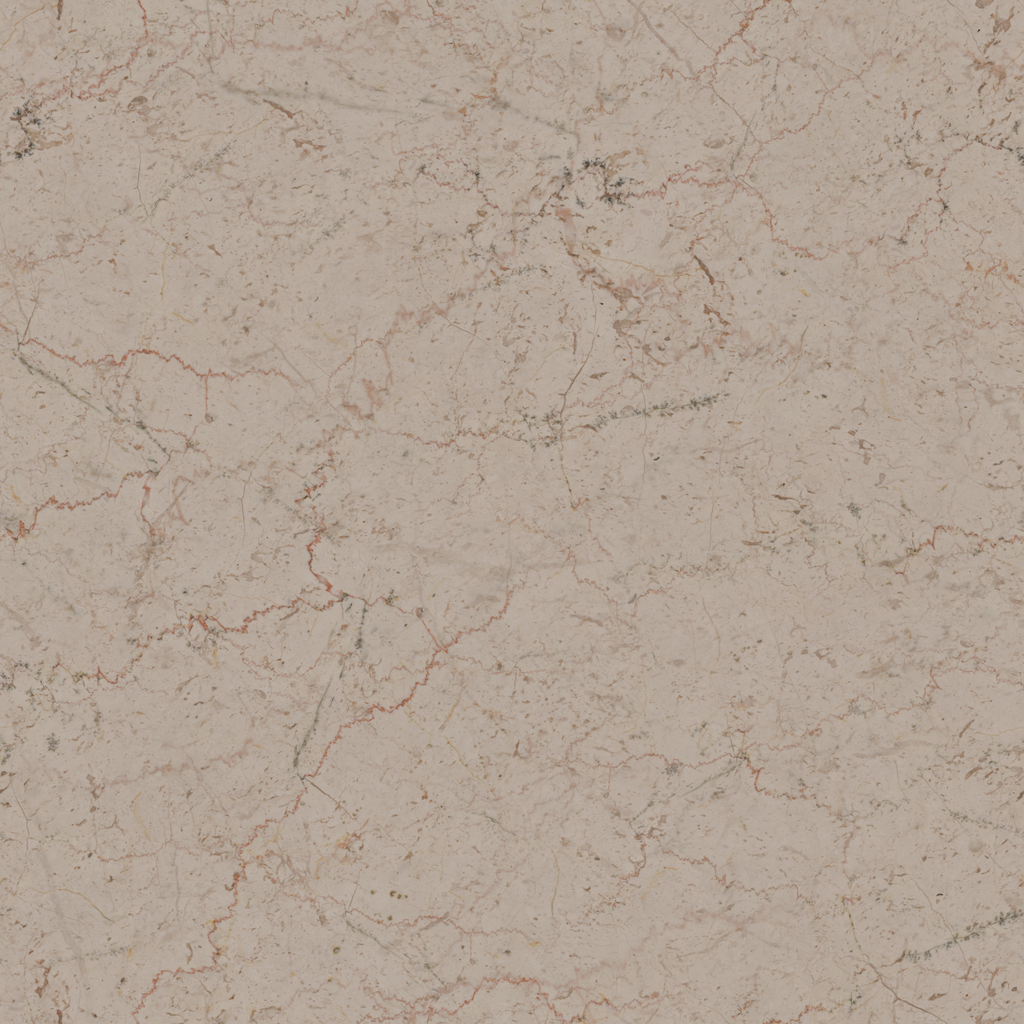
Texture map type: Color